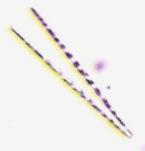
Label: Thalassionema